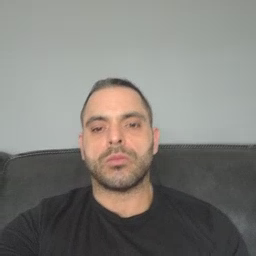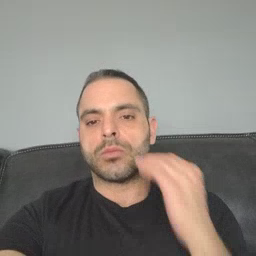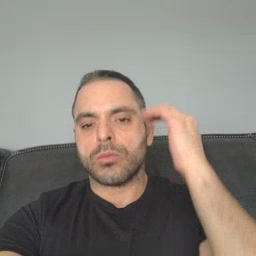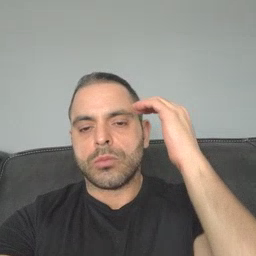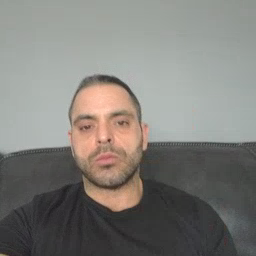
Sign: head